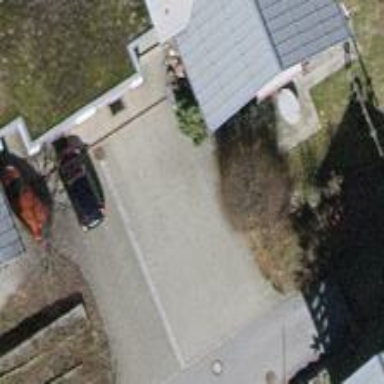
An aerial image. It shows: Simple and straightforward house.